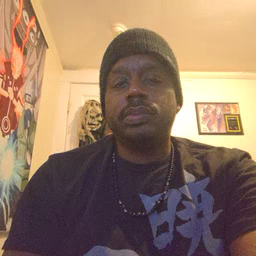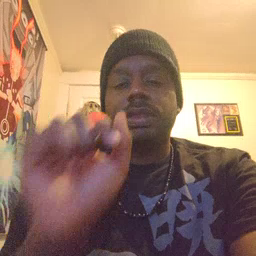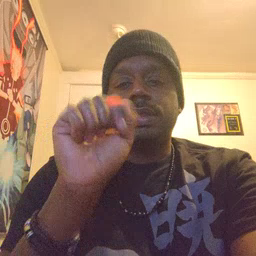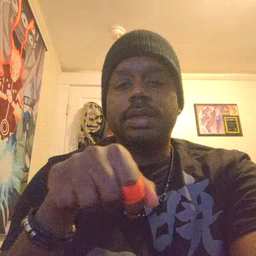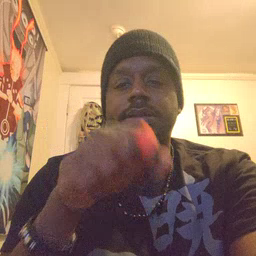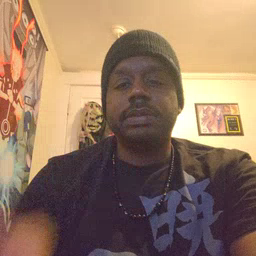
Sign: yes